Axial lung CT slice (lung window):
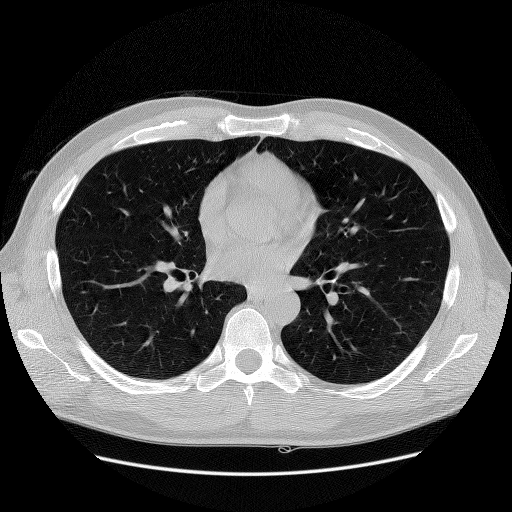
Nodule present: no